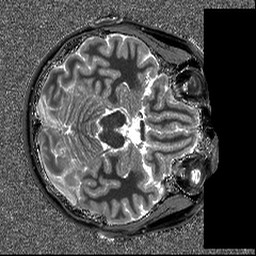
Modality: T1map
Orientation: axial
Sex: male